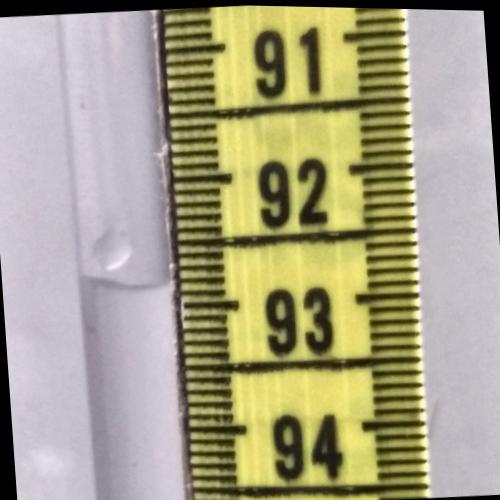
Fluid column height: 92.8 cm